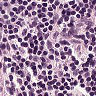
Metastatic tissue present: no